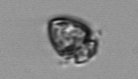
Label: Heterocapsa_rotundata